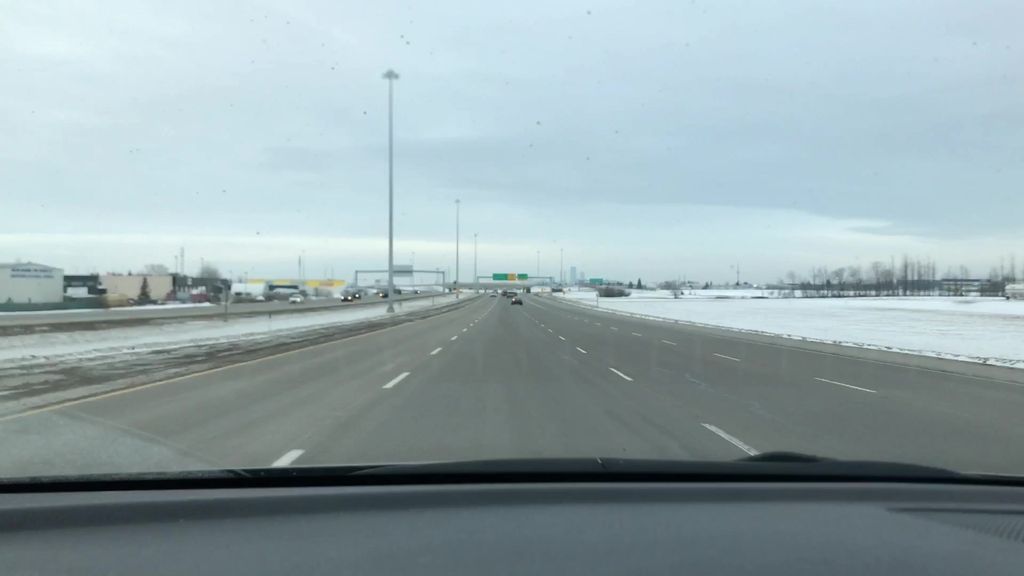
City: edmonton